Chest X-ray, PA view. Patient: 62 years old, sex F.
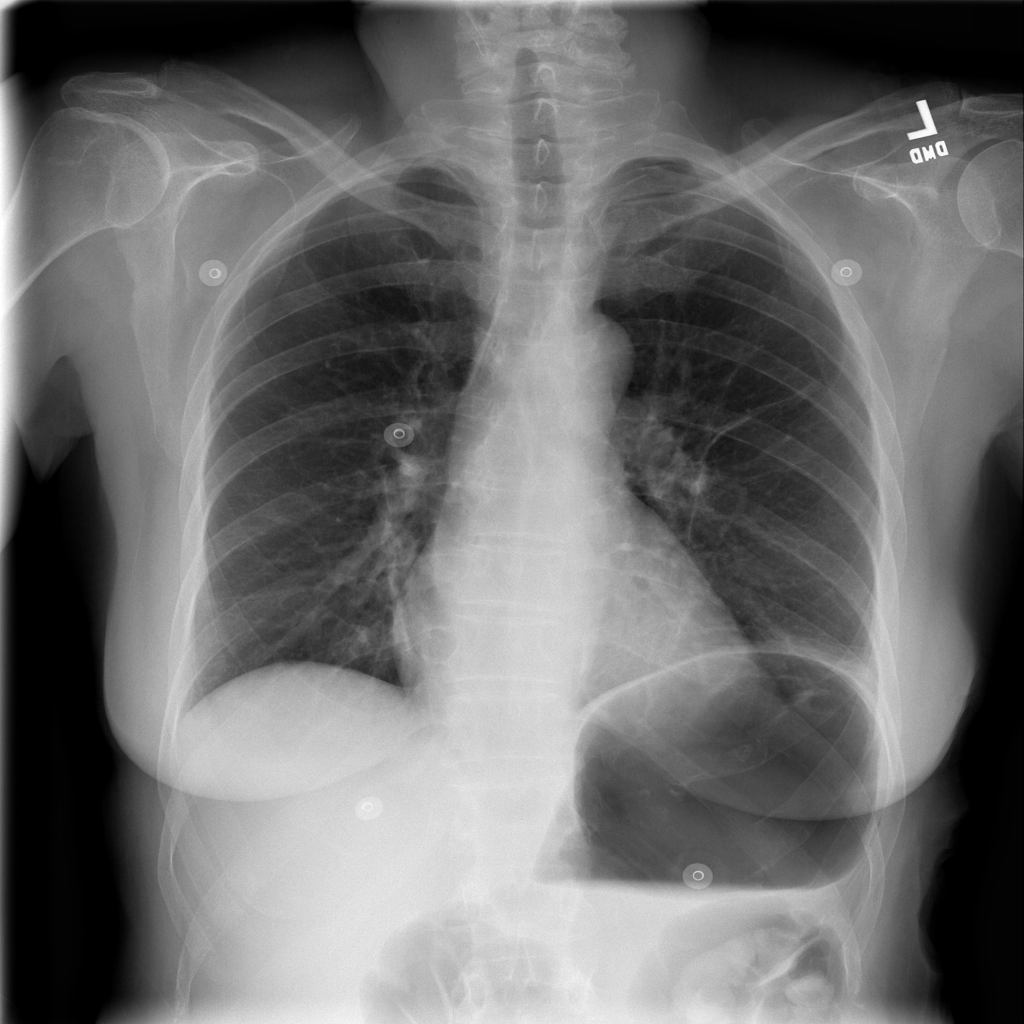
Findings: Atelectasis, Pneumothorax